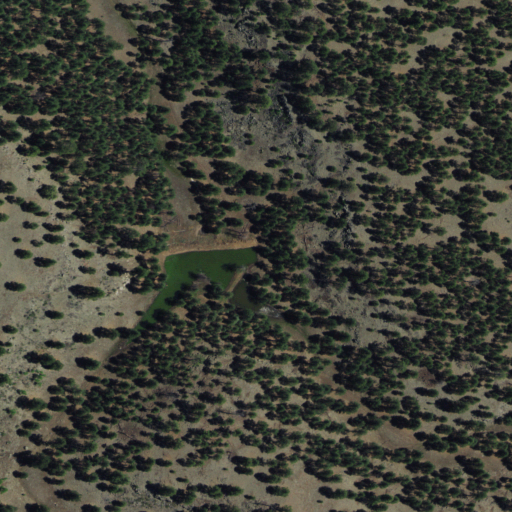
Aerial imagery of valley in New Mexico named Dead Horse Canyon containing evergreen forest, shrub, and grassland